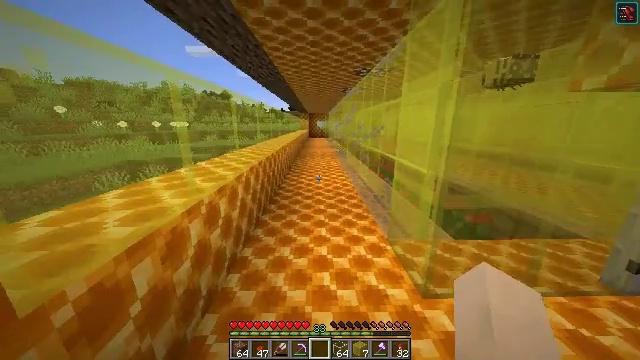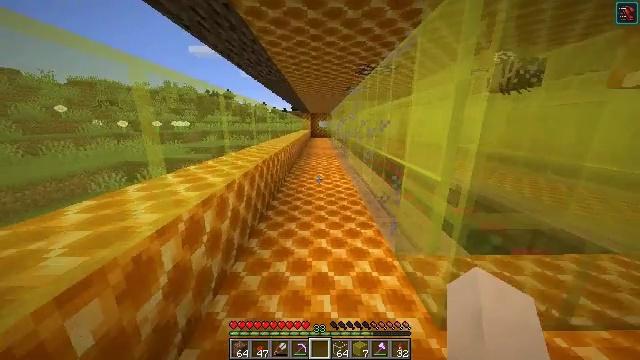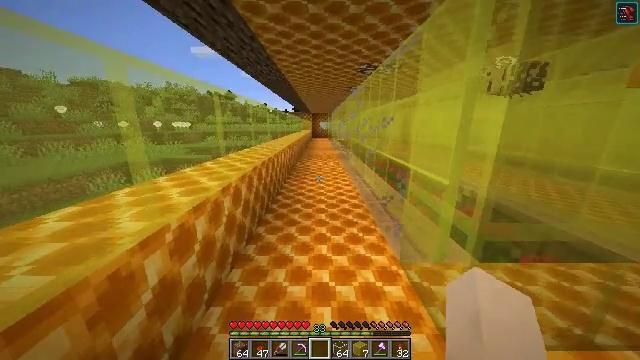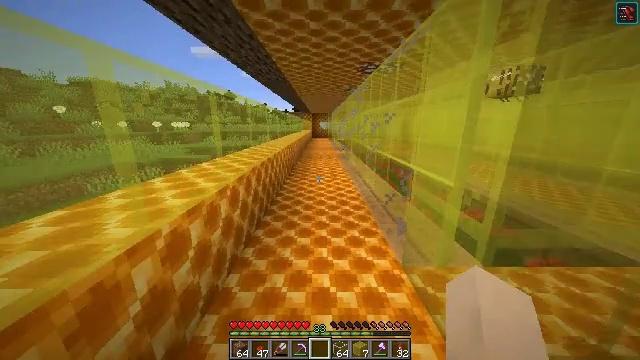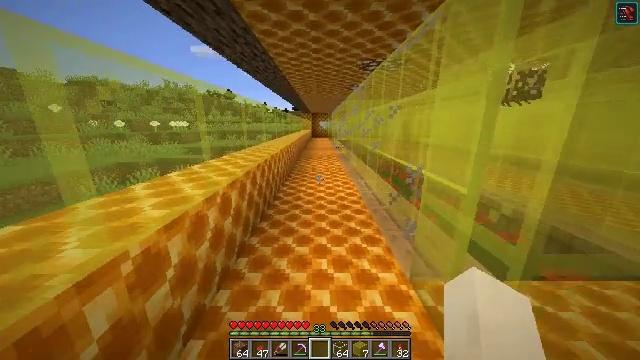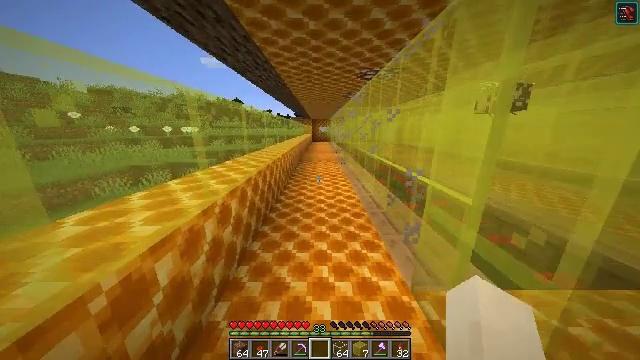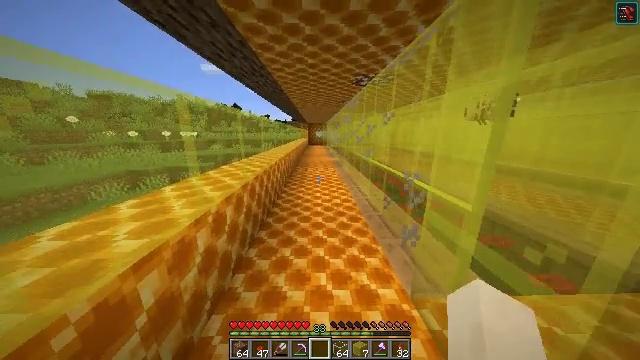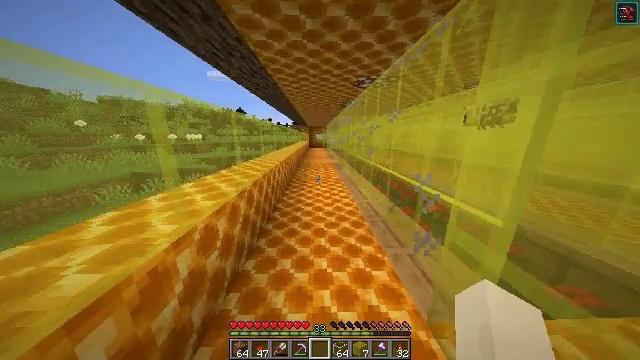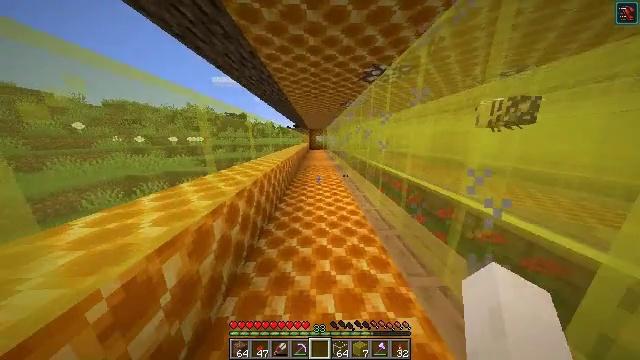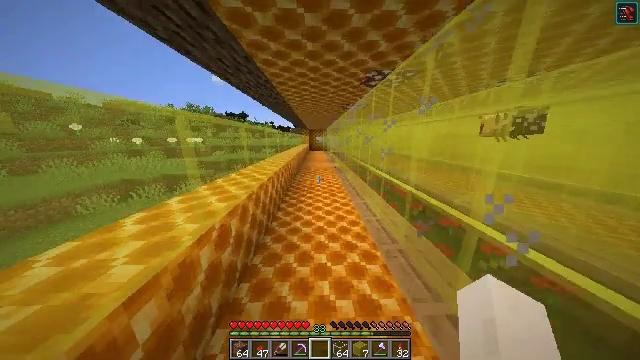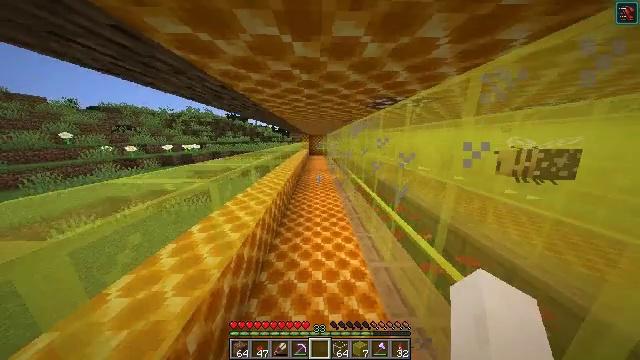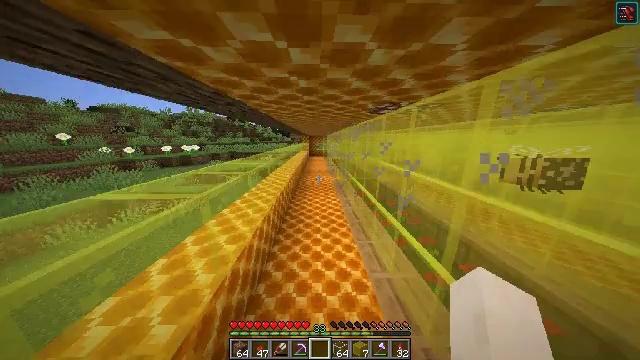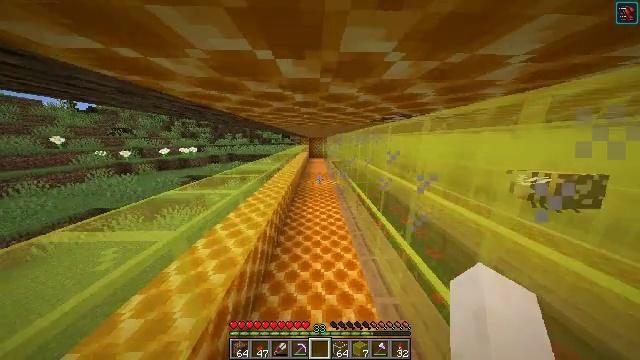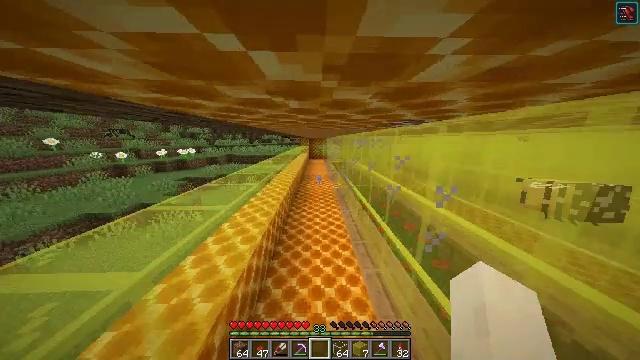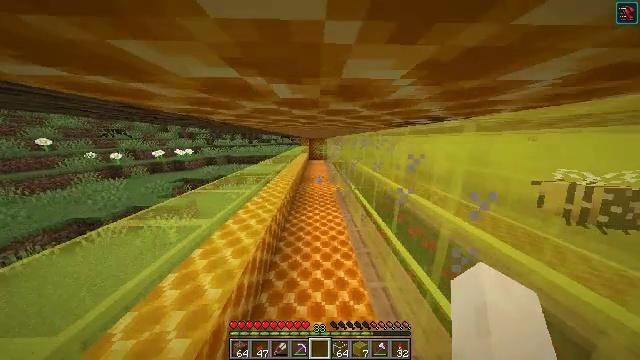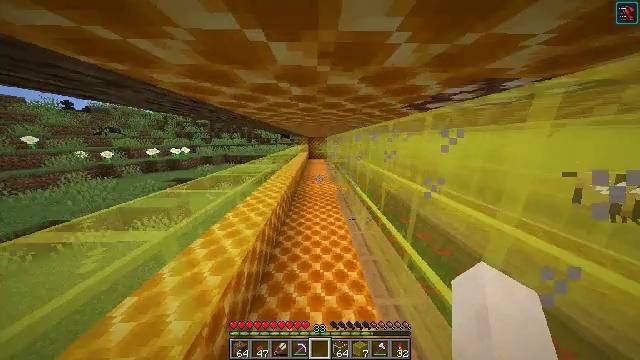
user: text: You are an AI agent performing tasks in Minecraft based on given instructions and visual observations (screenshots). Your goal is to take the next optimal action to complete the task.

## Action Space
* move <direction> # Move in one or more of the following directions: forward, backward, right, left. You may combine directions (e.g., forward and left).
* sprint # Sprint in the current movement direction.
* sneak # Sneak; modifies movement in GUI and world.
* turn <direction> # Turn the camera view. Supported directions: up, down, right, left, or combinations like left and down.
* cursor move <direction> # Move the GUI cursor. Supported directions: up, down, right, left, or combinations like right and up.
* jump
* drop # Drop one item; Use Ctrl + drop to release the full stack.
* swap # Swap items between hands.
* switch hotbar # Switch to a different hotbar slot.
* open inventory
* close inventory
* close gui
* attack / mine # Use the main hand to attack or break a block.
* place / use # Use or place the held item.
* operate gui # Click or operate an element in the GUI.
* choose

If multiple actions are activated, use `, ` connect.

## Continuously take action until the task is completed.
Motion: motion action
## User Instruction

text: Use 4 honeycombs to craft a honeycomb block.
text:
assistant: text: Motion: move forward
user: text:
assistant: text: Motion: no_op
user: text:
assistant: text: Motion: no_op
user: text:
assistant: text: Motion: move forward
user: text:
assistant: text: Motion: move forward
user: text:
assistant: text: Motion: move forward, turn right
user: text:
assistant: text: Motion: move forward
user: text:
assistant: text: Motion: move forward
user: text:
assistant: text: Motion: move forward, jump
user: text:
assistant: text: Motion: move forward, jump
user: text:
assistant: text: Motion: move forward, jump
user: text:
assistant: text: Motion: move forward, jump
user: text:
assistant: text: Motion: move forward, jump
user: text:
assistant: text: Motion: move forward, jump
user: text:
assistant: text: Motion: move forward, jump
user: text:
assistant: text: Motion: move forward, jump
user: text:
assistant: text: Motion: move forward, jump
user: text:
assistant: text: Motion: move forward, jump
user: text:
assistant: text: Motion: move forward, jump
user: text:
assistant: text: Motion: move forward, jump
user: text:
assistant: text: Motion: move forward, jump
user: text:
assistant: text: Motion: move forward, jump
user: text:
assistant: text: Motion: move forward, jump
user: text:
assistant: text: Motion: move forward, jump
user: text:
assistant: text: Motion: move forward, jump
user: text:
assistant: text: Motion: move forward, jump
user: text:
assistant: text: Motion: move forward, jump
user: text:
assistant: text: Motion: move forward, jump
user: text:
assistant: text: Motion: move forward, jump
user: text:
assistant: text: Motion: move forward, jump